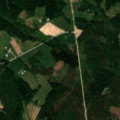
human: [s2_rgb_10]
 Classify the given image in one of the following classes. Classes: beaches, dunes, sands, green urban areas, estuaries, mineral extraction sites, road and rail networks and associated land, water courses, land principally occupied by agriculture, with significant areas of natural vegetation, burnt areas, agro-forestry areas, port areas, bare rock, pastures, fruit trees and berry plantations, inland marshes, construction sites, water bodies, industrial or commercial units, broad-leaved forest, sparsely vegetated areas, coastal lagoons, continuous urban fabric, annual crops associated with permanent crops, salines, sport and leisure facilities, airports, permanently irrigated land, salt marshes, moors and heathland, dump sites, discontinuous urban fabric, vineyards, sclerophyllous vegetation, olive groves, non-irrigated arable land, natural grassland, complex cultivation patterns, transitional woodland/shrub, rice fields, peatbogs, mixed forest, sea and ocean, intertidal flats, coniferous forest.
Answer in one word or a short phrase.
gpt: land principally occupied by agriculture, with significant areas of natural vegetation, mixed forest